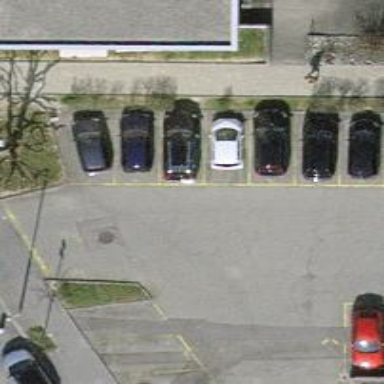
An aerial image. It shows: Parking aisle made of paving stones.